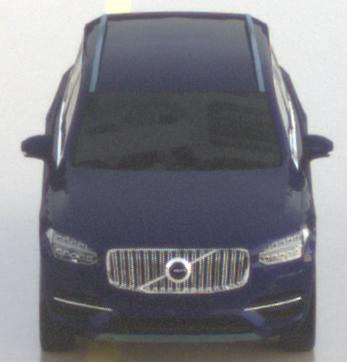
Make: Volvo
Model: XC90 B5
Detailed model: XC90 (L)
Model produced from: 2019/08
Model produced until: 2020/04
Doors: 5
Color: blue
Road condition: wet road
Daytime: sunrise or sunset
Contrast: low contrast